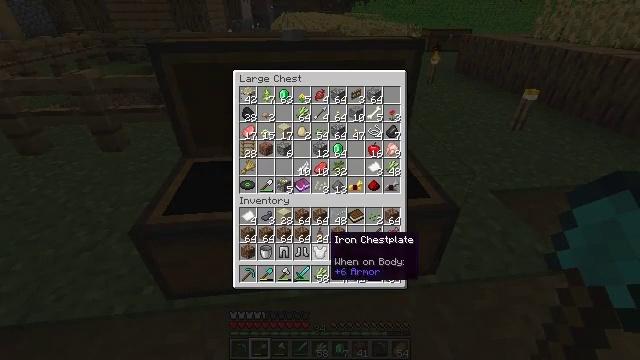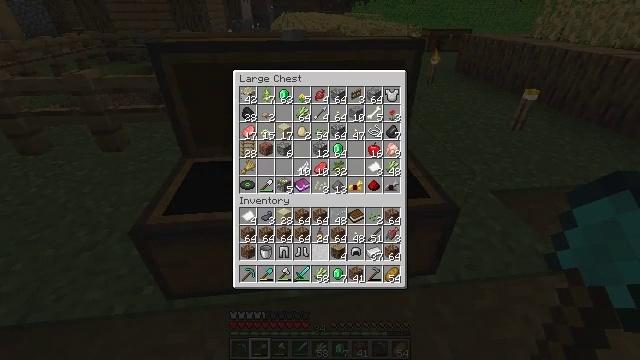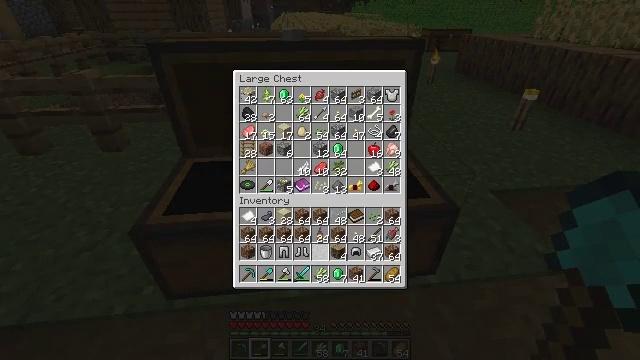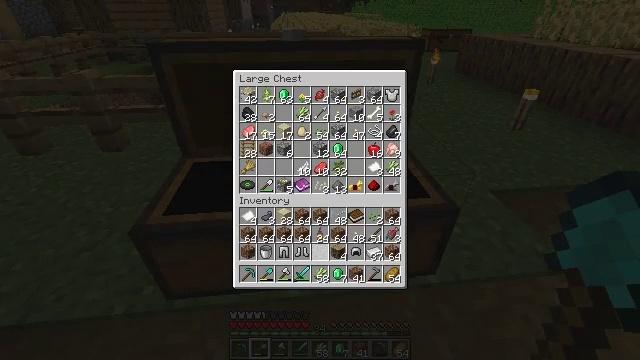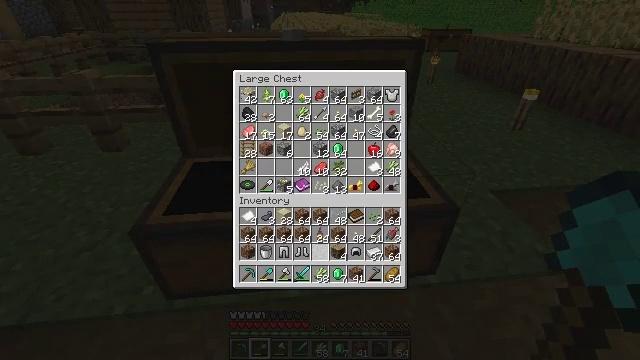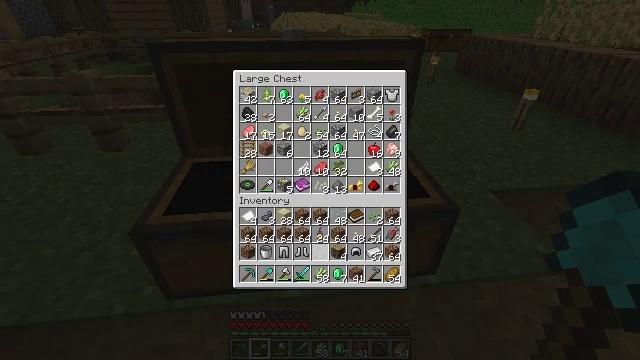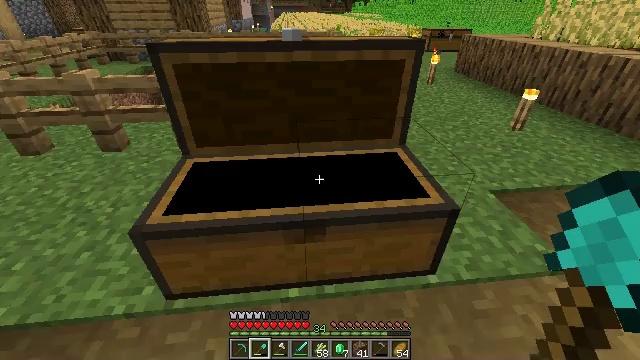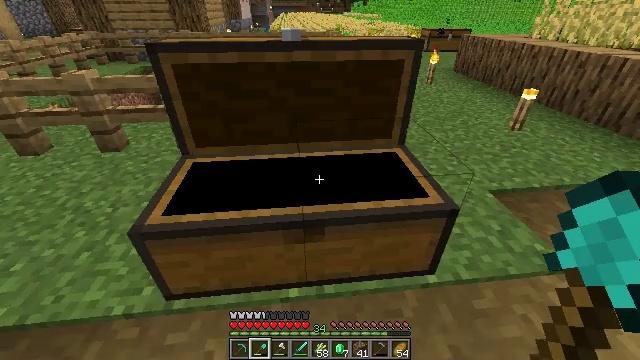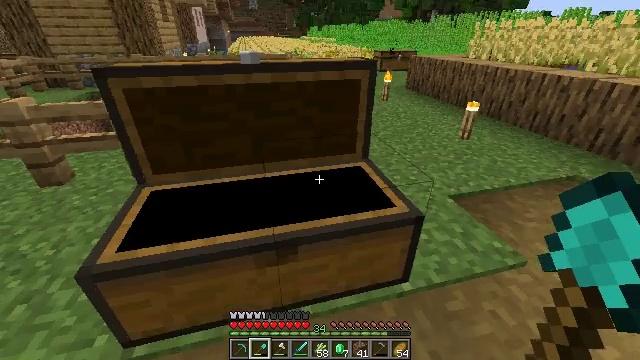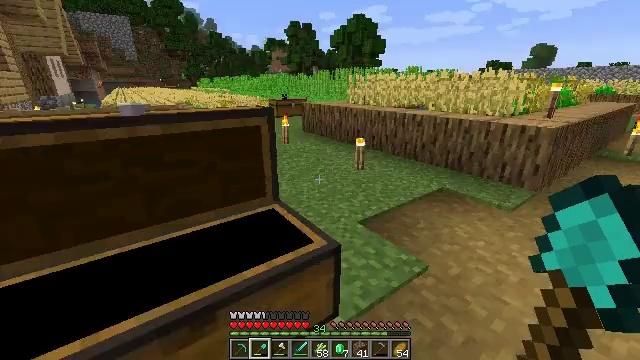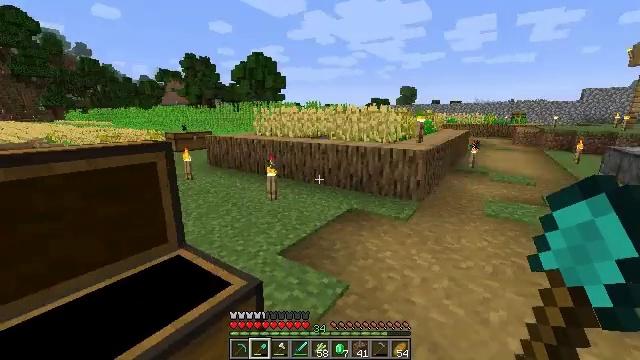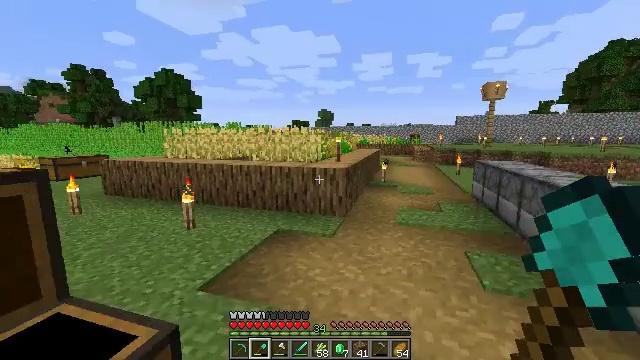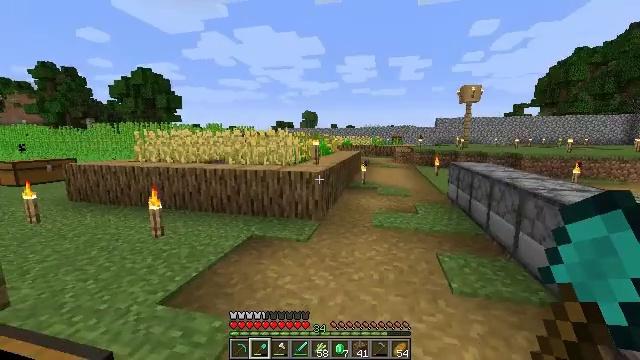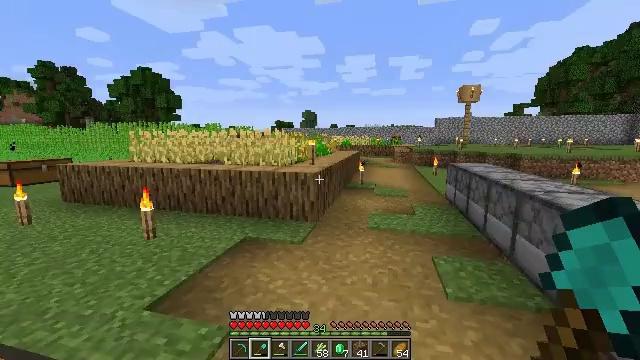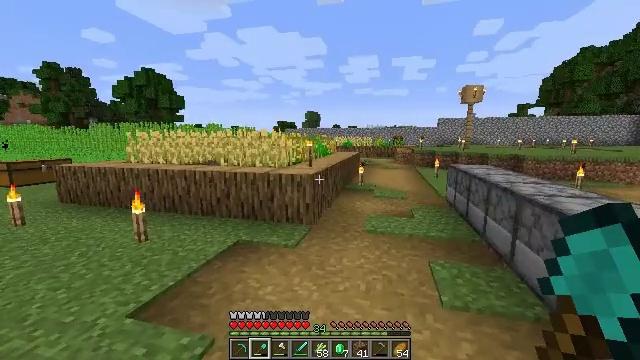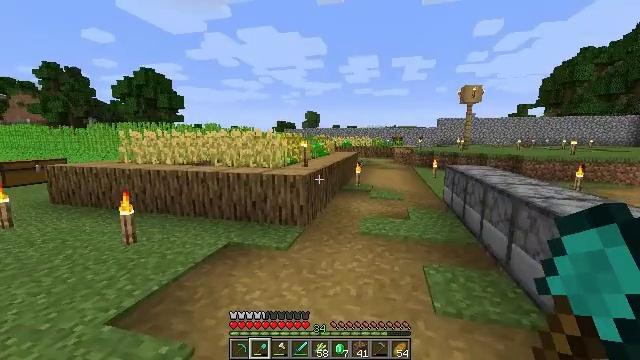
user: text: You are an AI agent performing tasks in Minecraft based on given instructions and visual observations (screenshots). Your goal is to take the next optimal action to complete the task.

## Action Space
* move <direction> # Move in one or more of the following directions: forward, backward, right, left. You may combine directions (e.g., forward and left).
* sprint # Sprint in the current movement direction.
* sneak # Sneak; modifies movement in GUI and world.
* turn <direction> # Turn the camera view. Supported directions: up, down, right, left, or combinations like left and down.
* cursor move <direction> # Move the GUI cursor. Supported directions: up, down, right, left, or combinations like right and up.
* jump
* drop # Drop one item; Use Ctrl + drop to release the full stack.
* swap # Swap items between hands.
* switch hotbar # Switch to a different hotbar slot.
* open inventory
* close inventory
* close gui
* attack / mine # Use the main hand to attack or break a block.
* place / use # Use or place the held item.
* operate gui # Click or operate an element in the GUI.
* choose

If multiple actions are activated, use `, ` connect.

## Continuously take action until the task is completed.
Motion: motion action
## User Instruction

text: Drop a leather helmet.
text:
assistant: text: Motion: sneak, choose
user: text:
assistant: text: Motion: sneak, choose
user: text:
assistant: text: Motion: sneak, choose
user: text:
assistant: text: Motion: sneak
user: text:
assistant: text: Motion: no_op
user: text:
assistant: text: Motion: no_op
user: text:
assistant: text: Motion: no_op
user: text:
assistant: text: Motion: turn right and up
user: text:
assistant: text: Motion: turn right and up
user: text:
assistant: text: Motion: turn right and up
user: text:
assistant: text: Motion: move right, turn right and up
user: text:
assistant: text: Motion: move forward and move right, turn right
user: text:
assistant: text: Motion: move forward and move right
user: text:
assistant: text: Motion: move forward and move right
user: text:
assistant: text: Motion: move forward and move right
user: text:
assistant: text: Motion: move forward
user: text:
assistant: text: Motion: move forward
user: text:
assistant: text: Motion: move forward, turn left
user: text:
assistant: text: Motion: move forward, turn left
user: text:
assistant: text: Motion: move forward, turn left and down
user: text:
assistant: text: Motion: move forward, turn left
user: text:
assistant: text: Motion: move forward, turn left
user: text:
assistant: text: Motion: move forward, sprint
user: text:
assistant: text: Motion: move forward, sprint
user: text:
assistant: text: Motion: move forward, sprint
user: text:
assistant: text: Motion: move forward, sprint
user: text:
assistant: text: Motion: move forward, sprint, turn left
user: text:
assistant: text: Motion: move forward, sprint, turn left
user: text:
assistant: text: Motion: move forward, sprint, turn left
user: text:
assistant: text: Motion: move forward, sprint, turn left